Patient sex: M
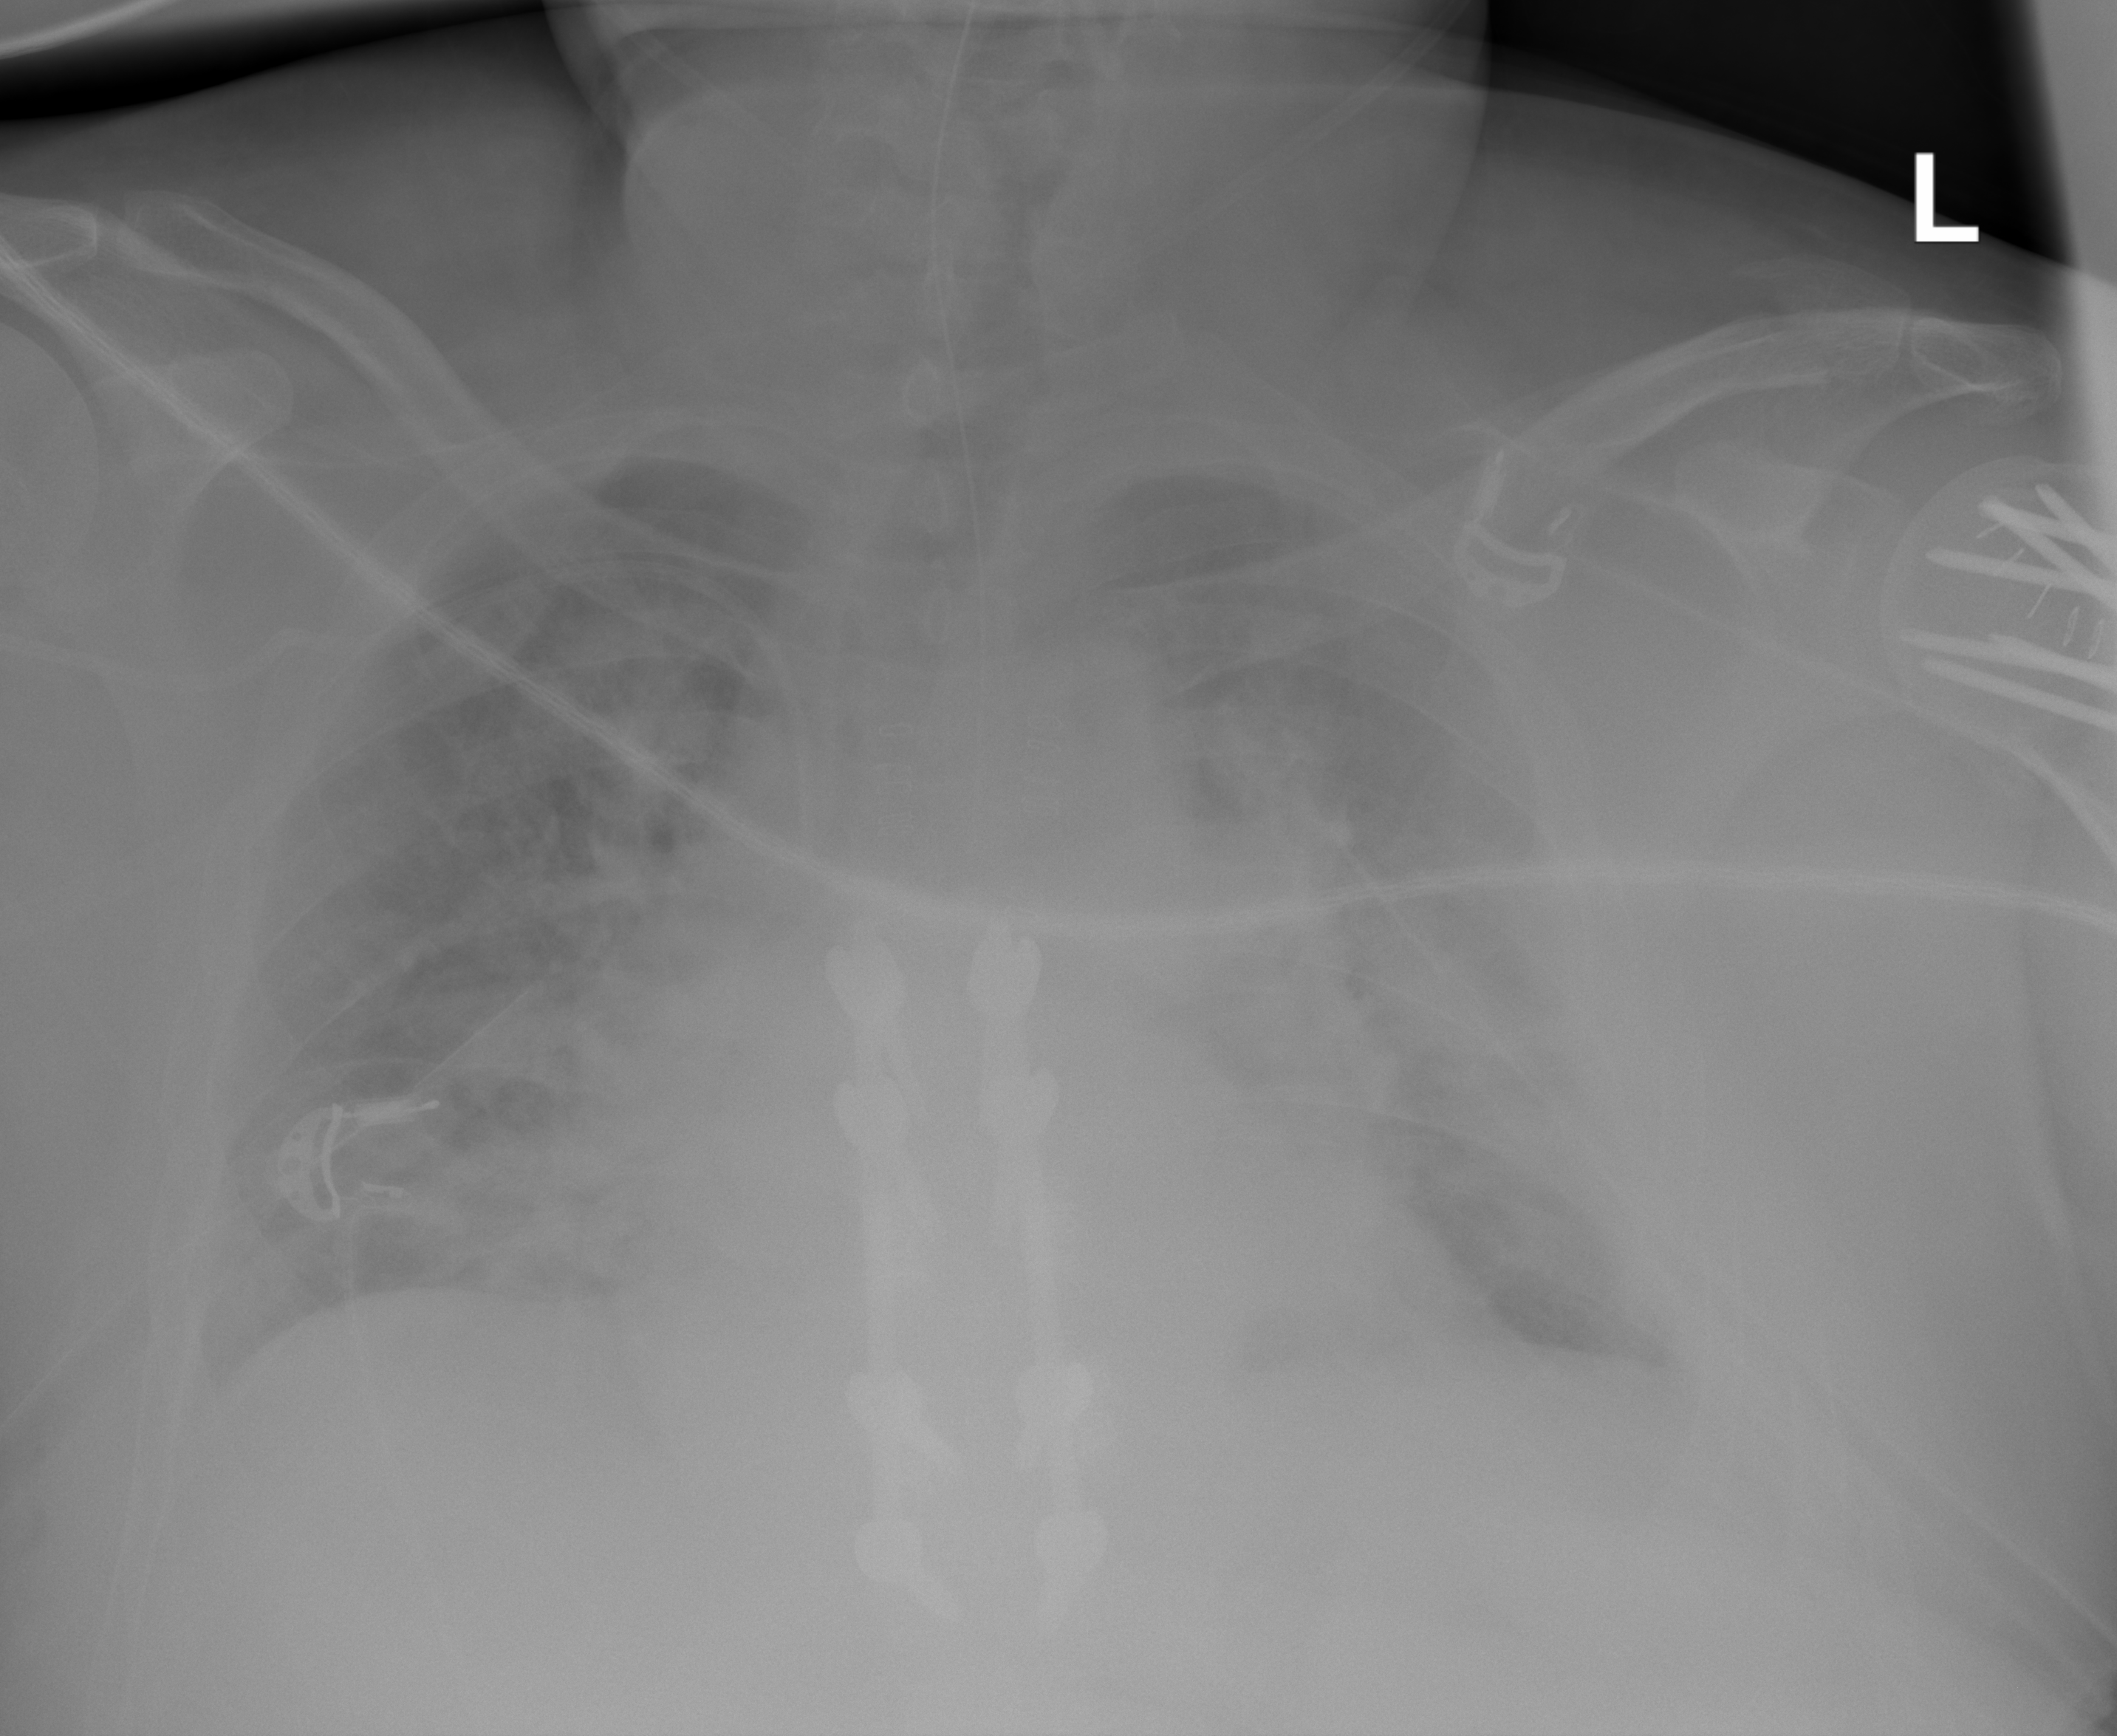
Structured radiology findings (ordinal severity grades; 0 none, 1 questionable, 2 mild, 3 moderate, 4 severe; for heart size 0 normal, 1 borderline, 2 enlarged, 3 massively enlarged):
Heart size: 0
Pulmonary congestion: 2
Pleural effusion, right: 0
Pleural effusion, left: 1
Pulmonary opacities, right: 2
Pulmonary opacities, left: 3
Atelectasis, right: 2
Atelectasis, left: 3